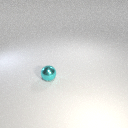
small cyan metal sphere